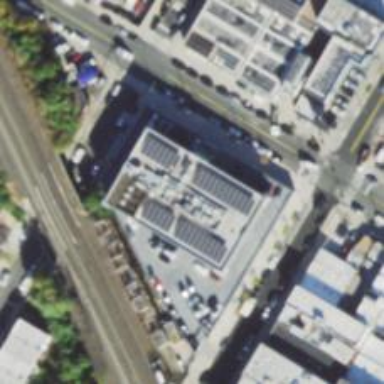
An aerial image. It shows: Generator is pictured.